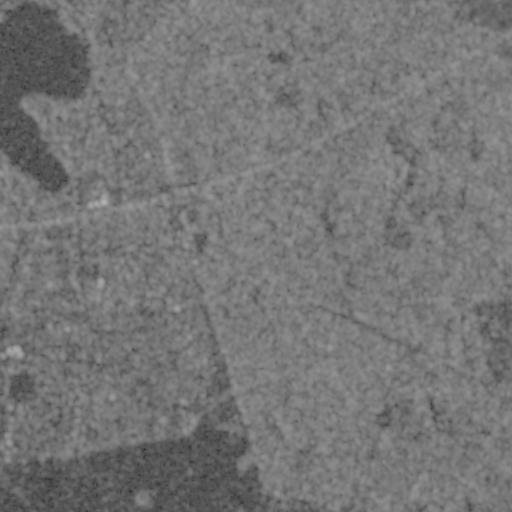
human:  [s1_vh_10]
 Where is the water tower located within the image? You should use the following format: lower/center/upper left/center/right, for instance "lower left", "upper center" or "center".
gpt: The water tower is located in the center left of the image.
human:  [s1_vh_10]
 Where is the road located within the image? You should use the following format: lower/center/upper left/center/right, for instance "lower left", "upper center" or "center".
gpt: There is no road in the image.

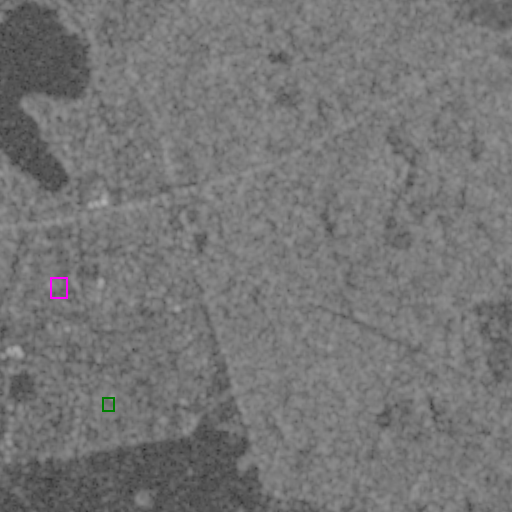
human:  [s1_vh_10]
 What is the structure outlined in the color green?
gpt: The structure outlined in green is a park.
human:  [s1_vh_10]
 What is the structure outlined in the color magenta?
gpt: The structure outlined in magenta is a parking lot.
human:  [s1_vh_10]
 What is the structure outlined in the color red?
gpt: There is no red outline.